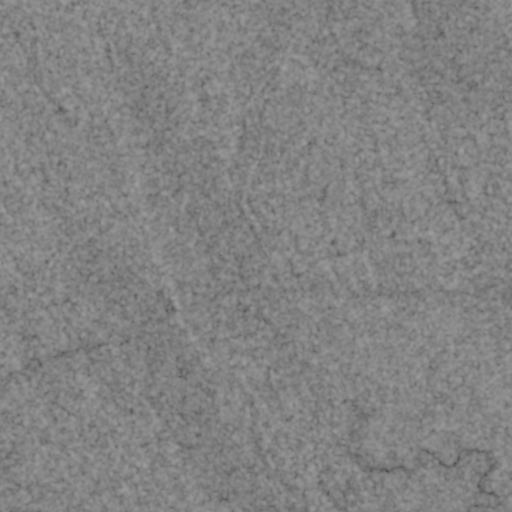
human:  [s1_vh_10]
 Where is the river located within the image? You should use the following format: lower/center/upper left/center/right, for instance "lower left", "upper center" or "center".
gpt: The river is located in the lower left of the image.
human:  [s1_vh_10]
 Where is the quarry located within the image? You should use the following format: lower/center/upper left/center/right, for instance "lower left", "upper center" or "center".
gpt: There is no quarry in the image.

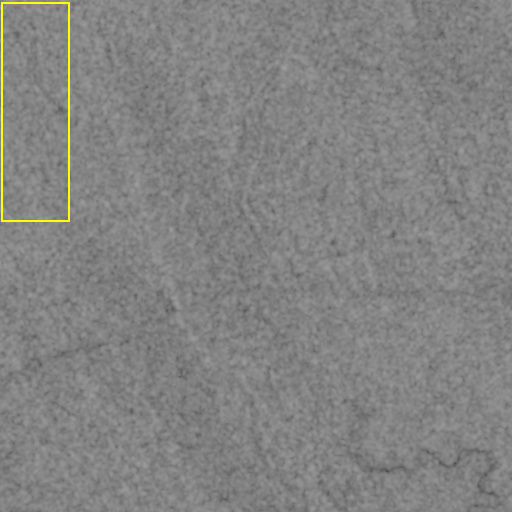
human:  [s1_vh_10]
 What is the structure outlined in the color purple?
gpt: There is no purple outline.
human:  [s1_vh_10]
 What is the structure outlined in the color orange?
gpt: There is no structure outlined in orange.